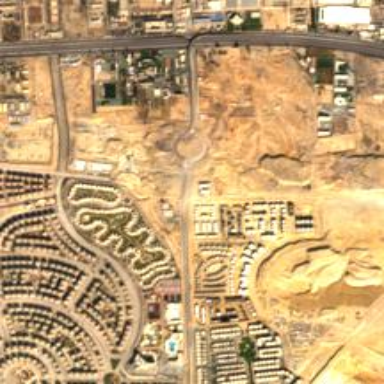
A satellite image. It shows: Gated residential area.